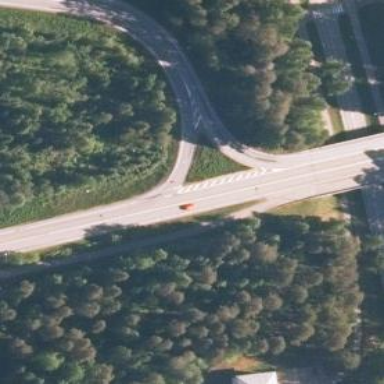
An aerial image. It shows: Trunk link highway with asphalt surface.